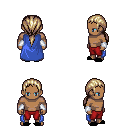
a pixel art fantasy rpg character, male body template, human, dark skin, blue cape, red pants, white blonde ponytail hairstyle, white cloth bracers, black slippers, four views (front, back, left, right), 2x2 character sprite sheet, small pixel art, hard edges, no anti-aliasing